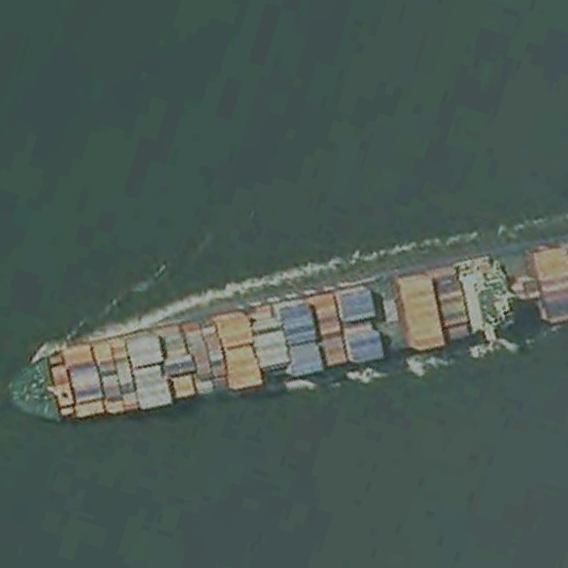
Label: Container_ship